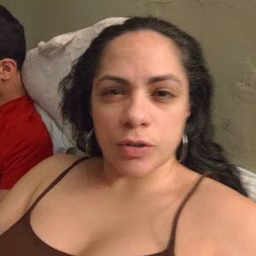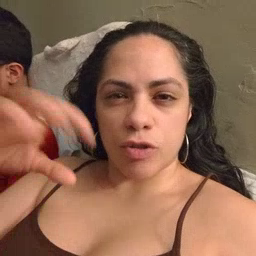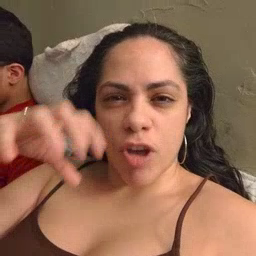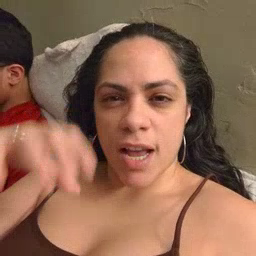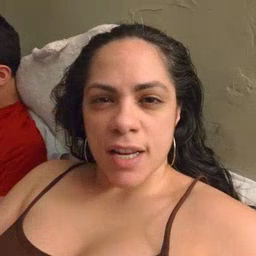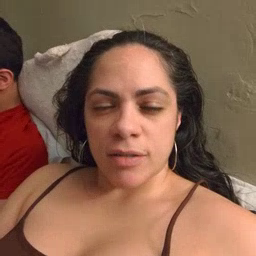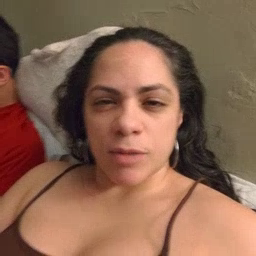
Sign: rain